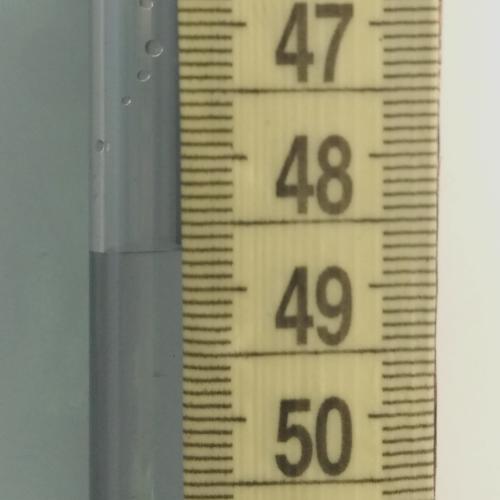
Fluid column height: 48.7 cm